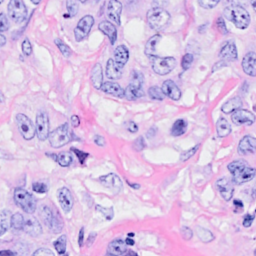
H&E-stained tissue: Breast